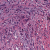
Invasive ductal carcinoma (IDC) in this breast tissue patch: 1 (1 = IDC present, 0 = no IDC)